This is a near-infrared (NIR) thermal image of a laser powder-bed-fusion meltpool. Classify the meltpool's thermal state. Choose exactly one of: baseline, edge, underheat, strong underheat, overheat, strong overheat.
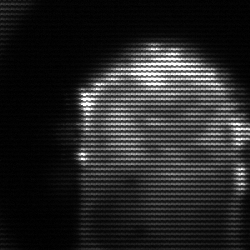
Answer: baseline